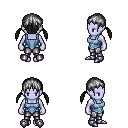
a pixel art fantasy rpg character, female body template, dark elf, purple skin, blue vest, metal pants, gray twin-tailed hairstyle, metal boots, four views (front, back, left, right), 2x2 character sprite sheet, small pixel art, hard edges, no anti-aliasing